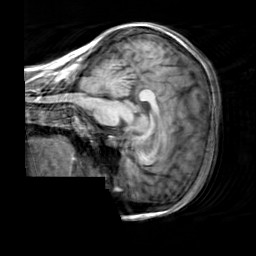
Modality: T1w
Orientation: sagittal
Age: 22
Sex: female
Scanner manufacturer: siemens
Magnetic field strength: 3 T
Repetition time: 2.3 s
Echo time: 0.00303 s